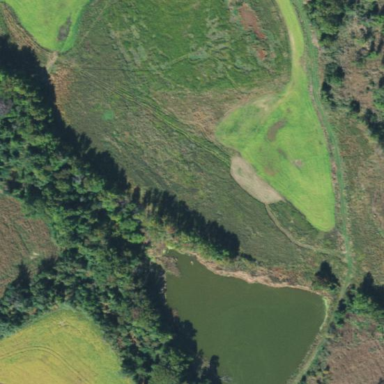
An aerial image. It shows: Swampy wetland classified as PFO1B.